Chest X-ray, AP view. Patient: 11 years old, sex M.
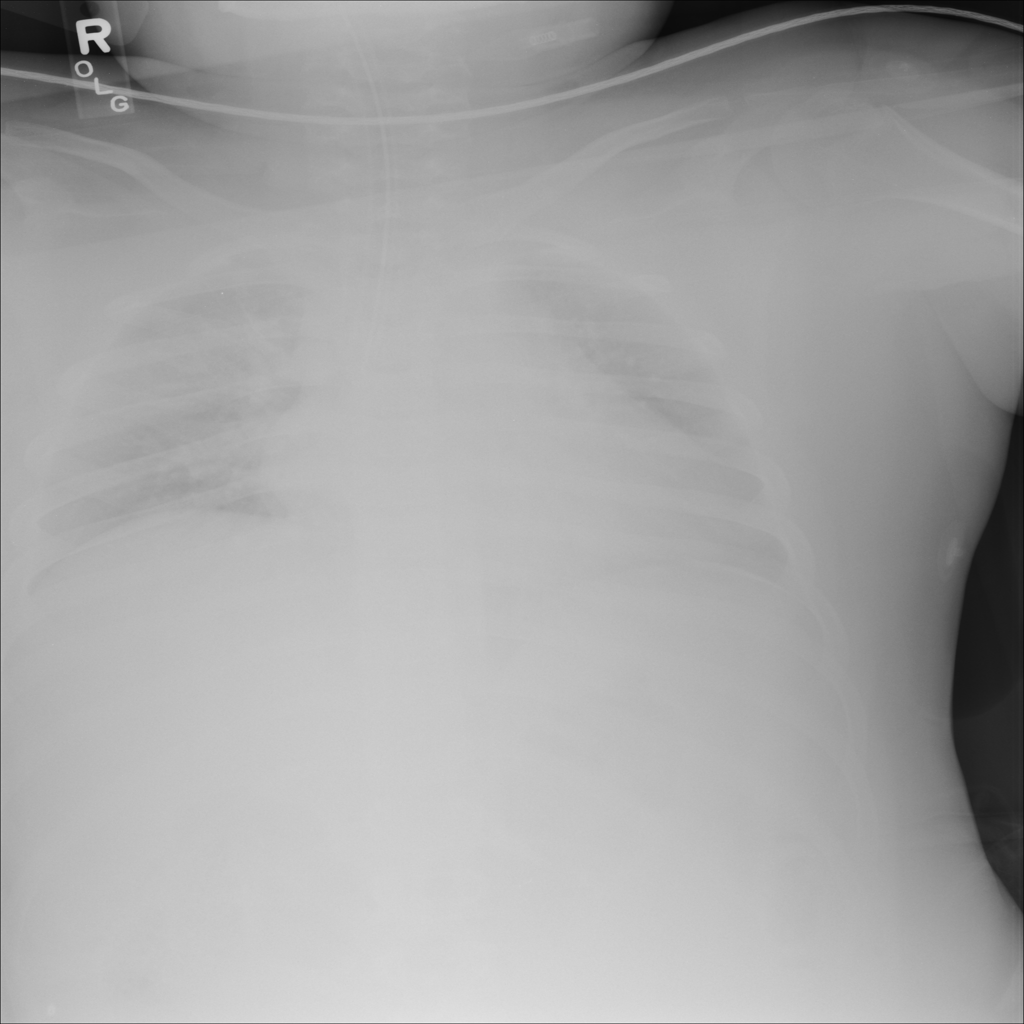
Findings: No Finding